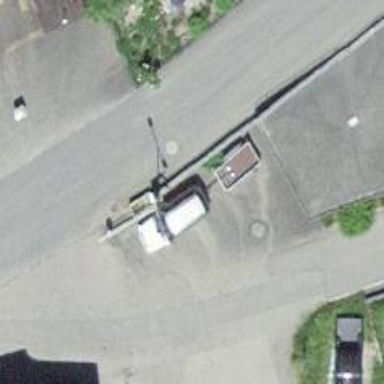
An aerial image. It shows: Fountain.